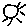
Label: sun